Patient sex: M
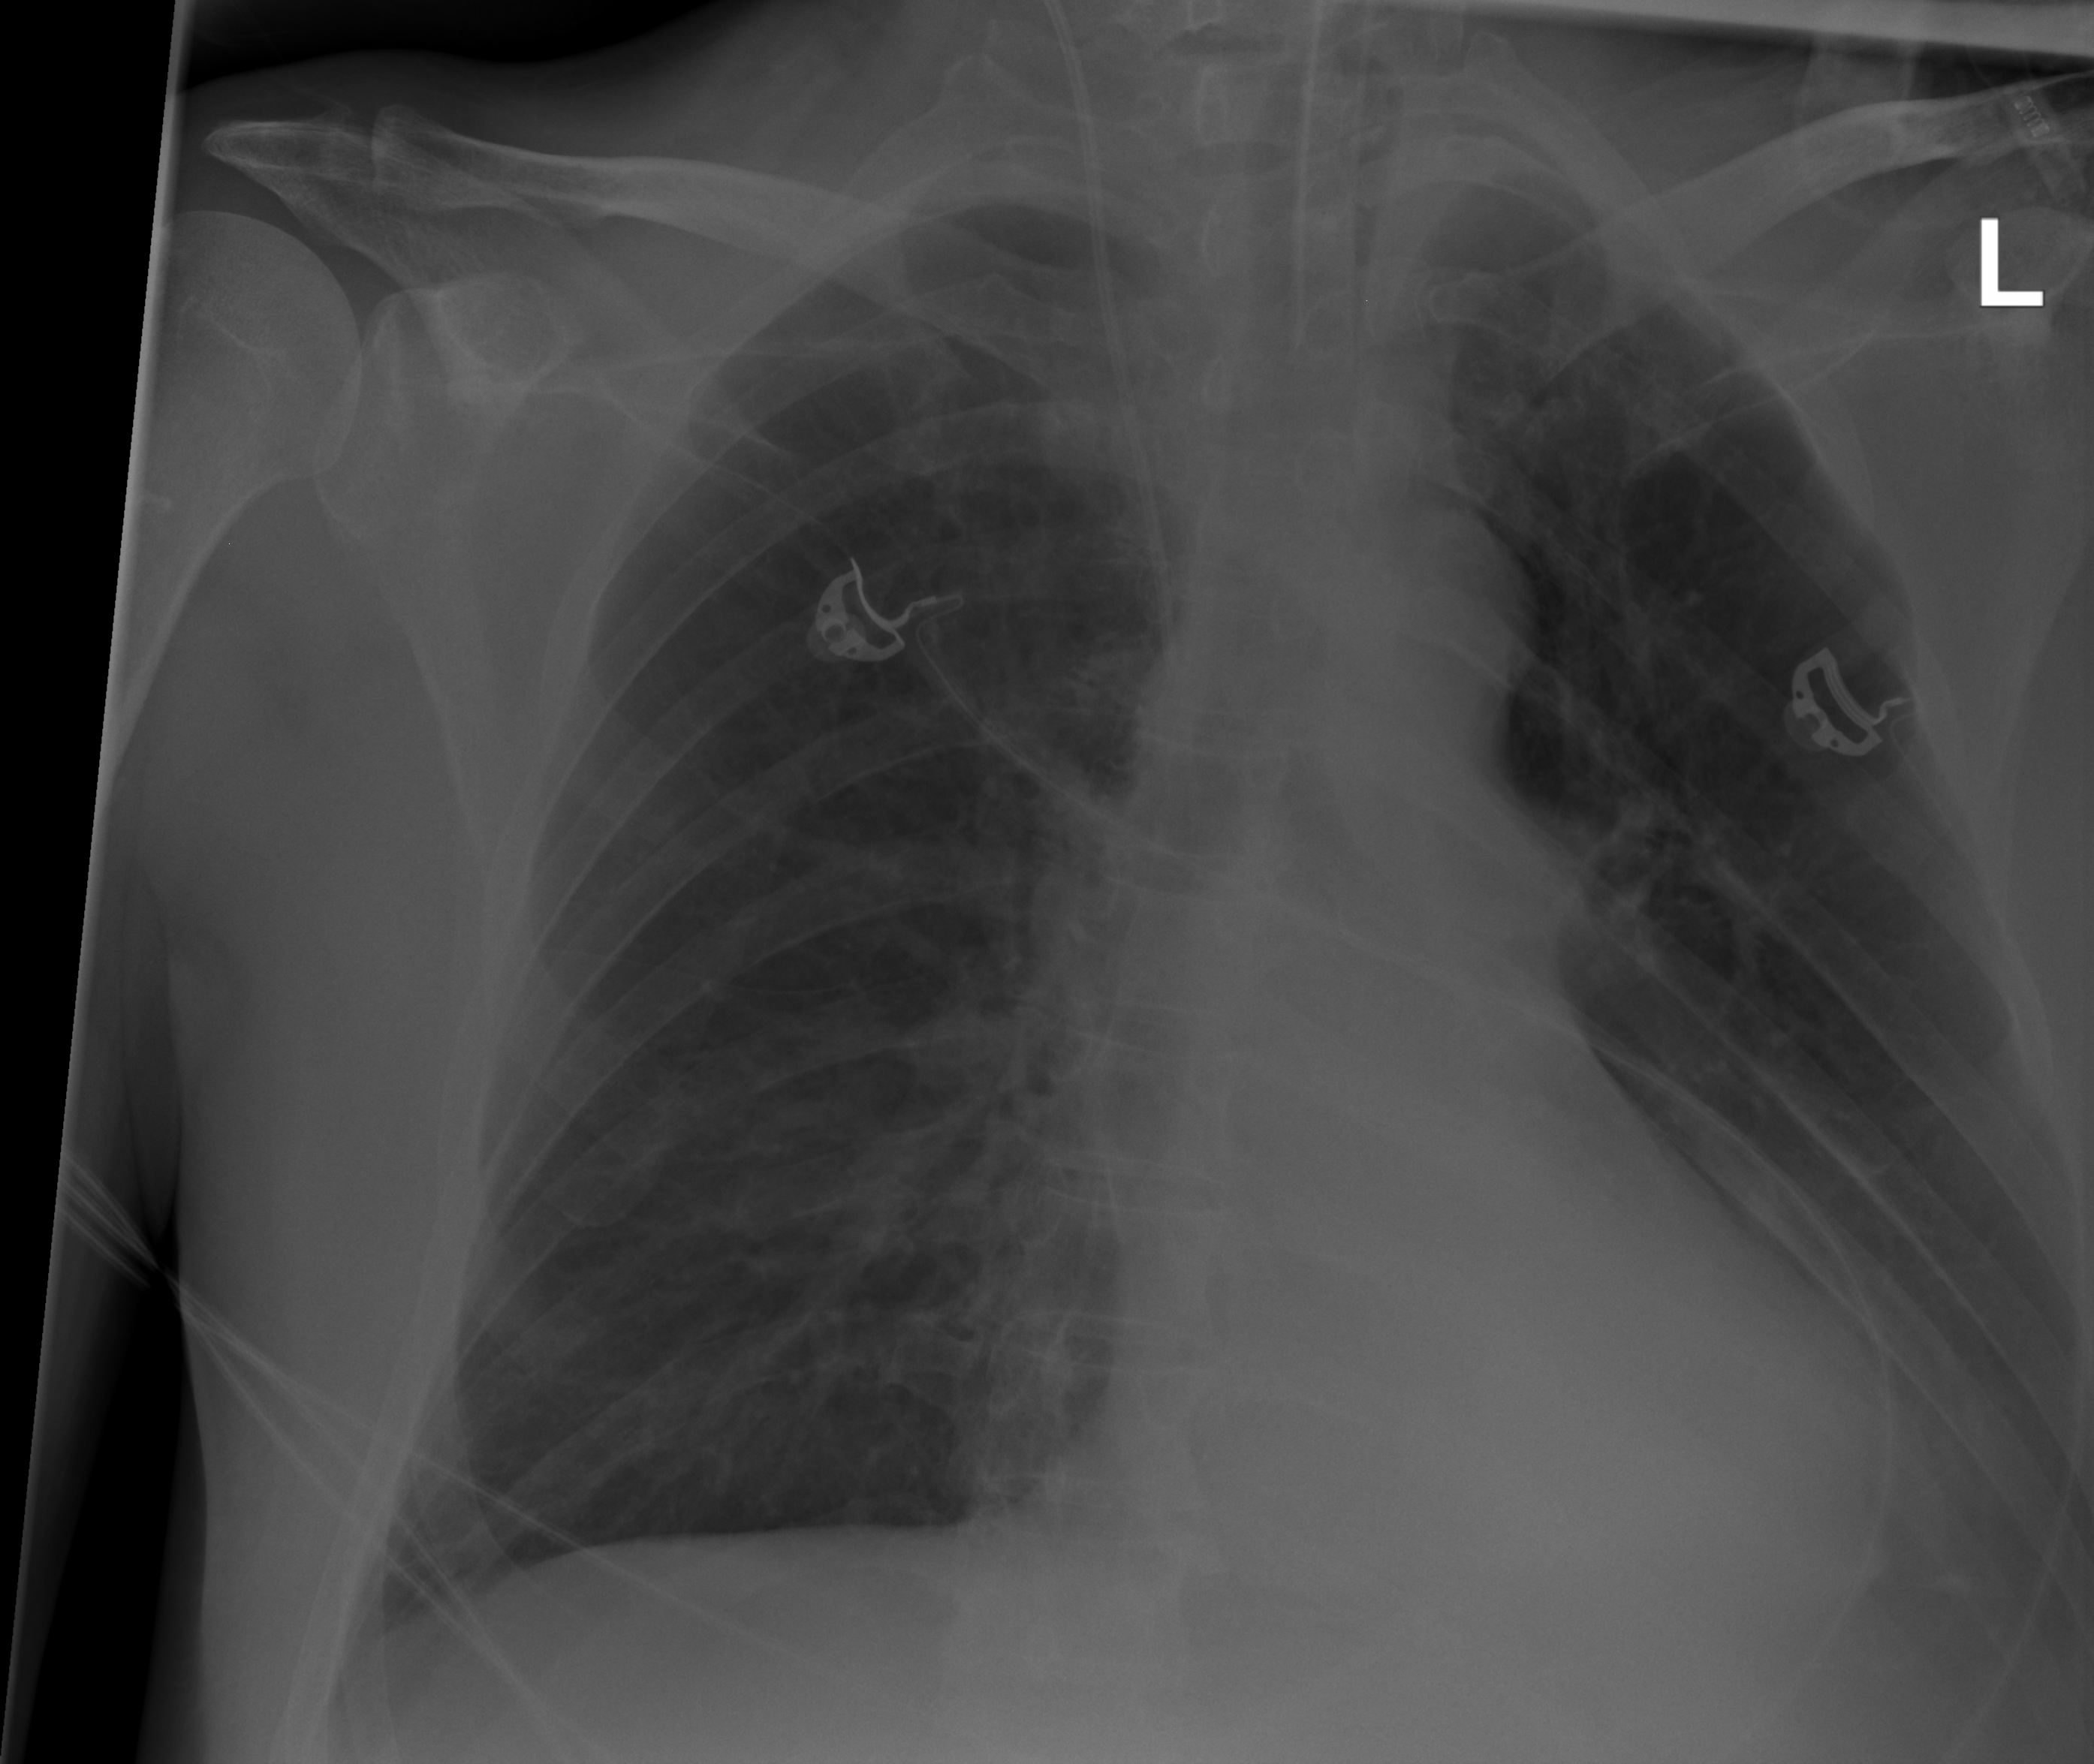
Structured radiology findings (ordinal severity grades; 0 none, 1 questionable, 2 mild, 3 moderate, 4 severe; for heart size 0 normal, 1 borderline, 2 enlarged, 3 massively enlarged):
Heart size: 0
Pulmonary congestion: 0
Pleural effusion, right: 0
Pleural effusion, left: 3
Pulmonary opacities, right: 0
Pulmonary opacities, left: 0
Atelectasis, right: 0
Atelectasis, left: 3